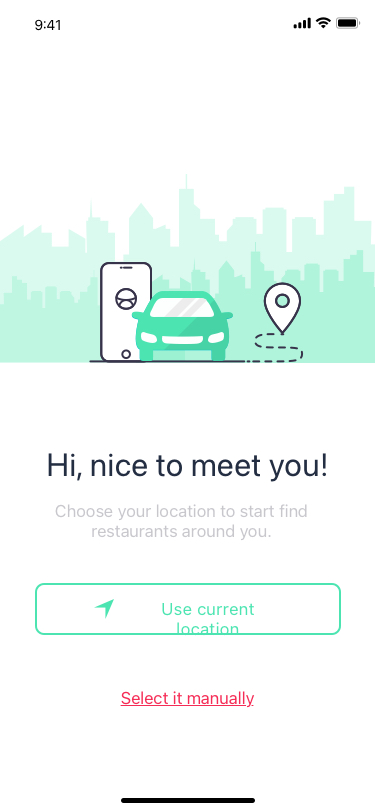
Text in this UI design:
Hi, nice to meet you!
Use current location
Choose your location to start find restaurants around you.
Select it manually